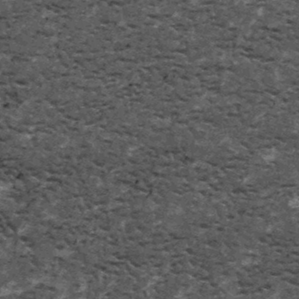
Label: frost